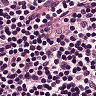
Metastatic tissue present: no